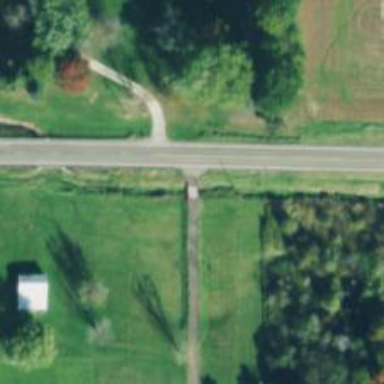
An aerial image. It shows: Driveway bridge over service road.